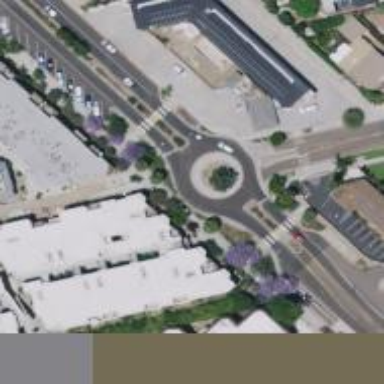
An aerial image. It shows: Primary highway intersecting roundabout.